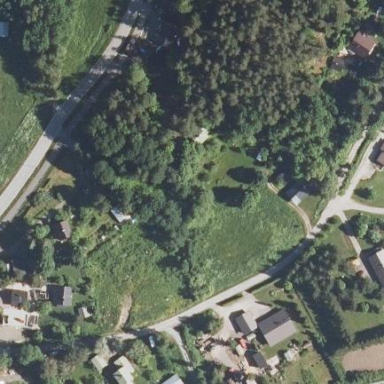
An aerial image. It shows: Rural residential area.